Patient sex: F
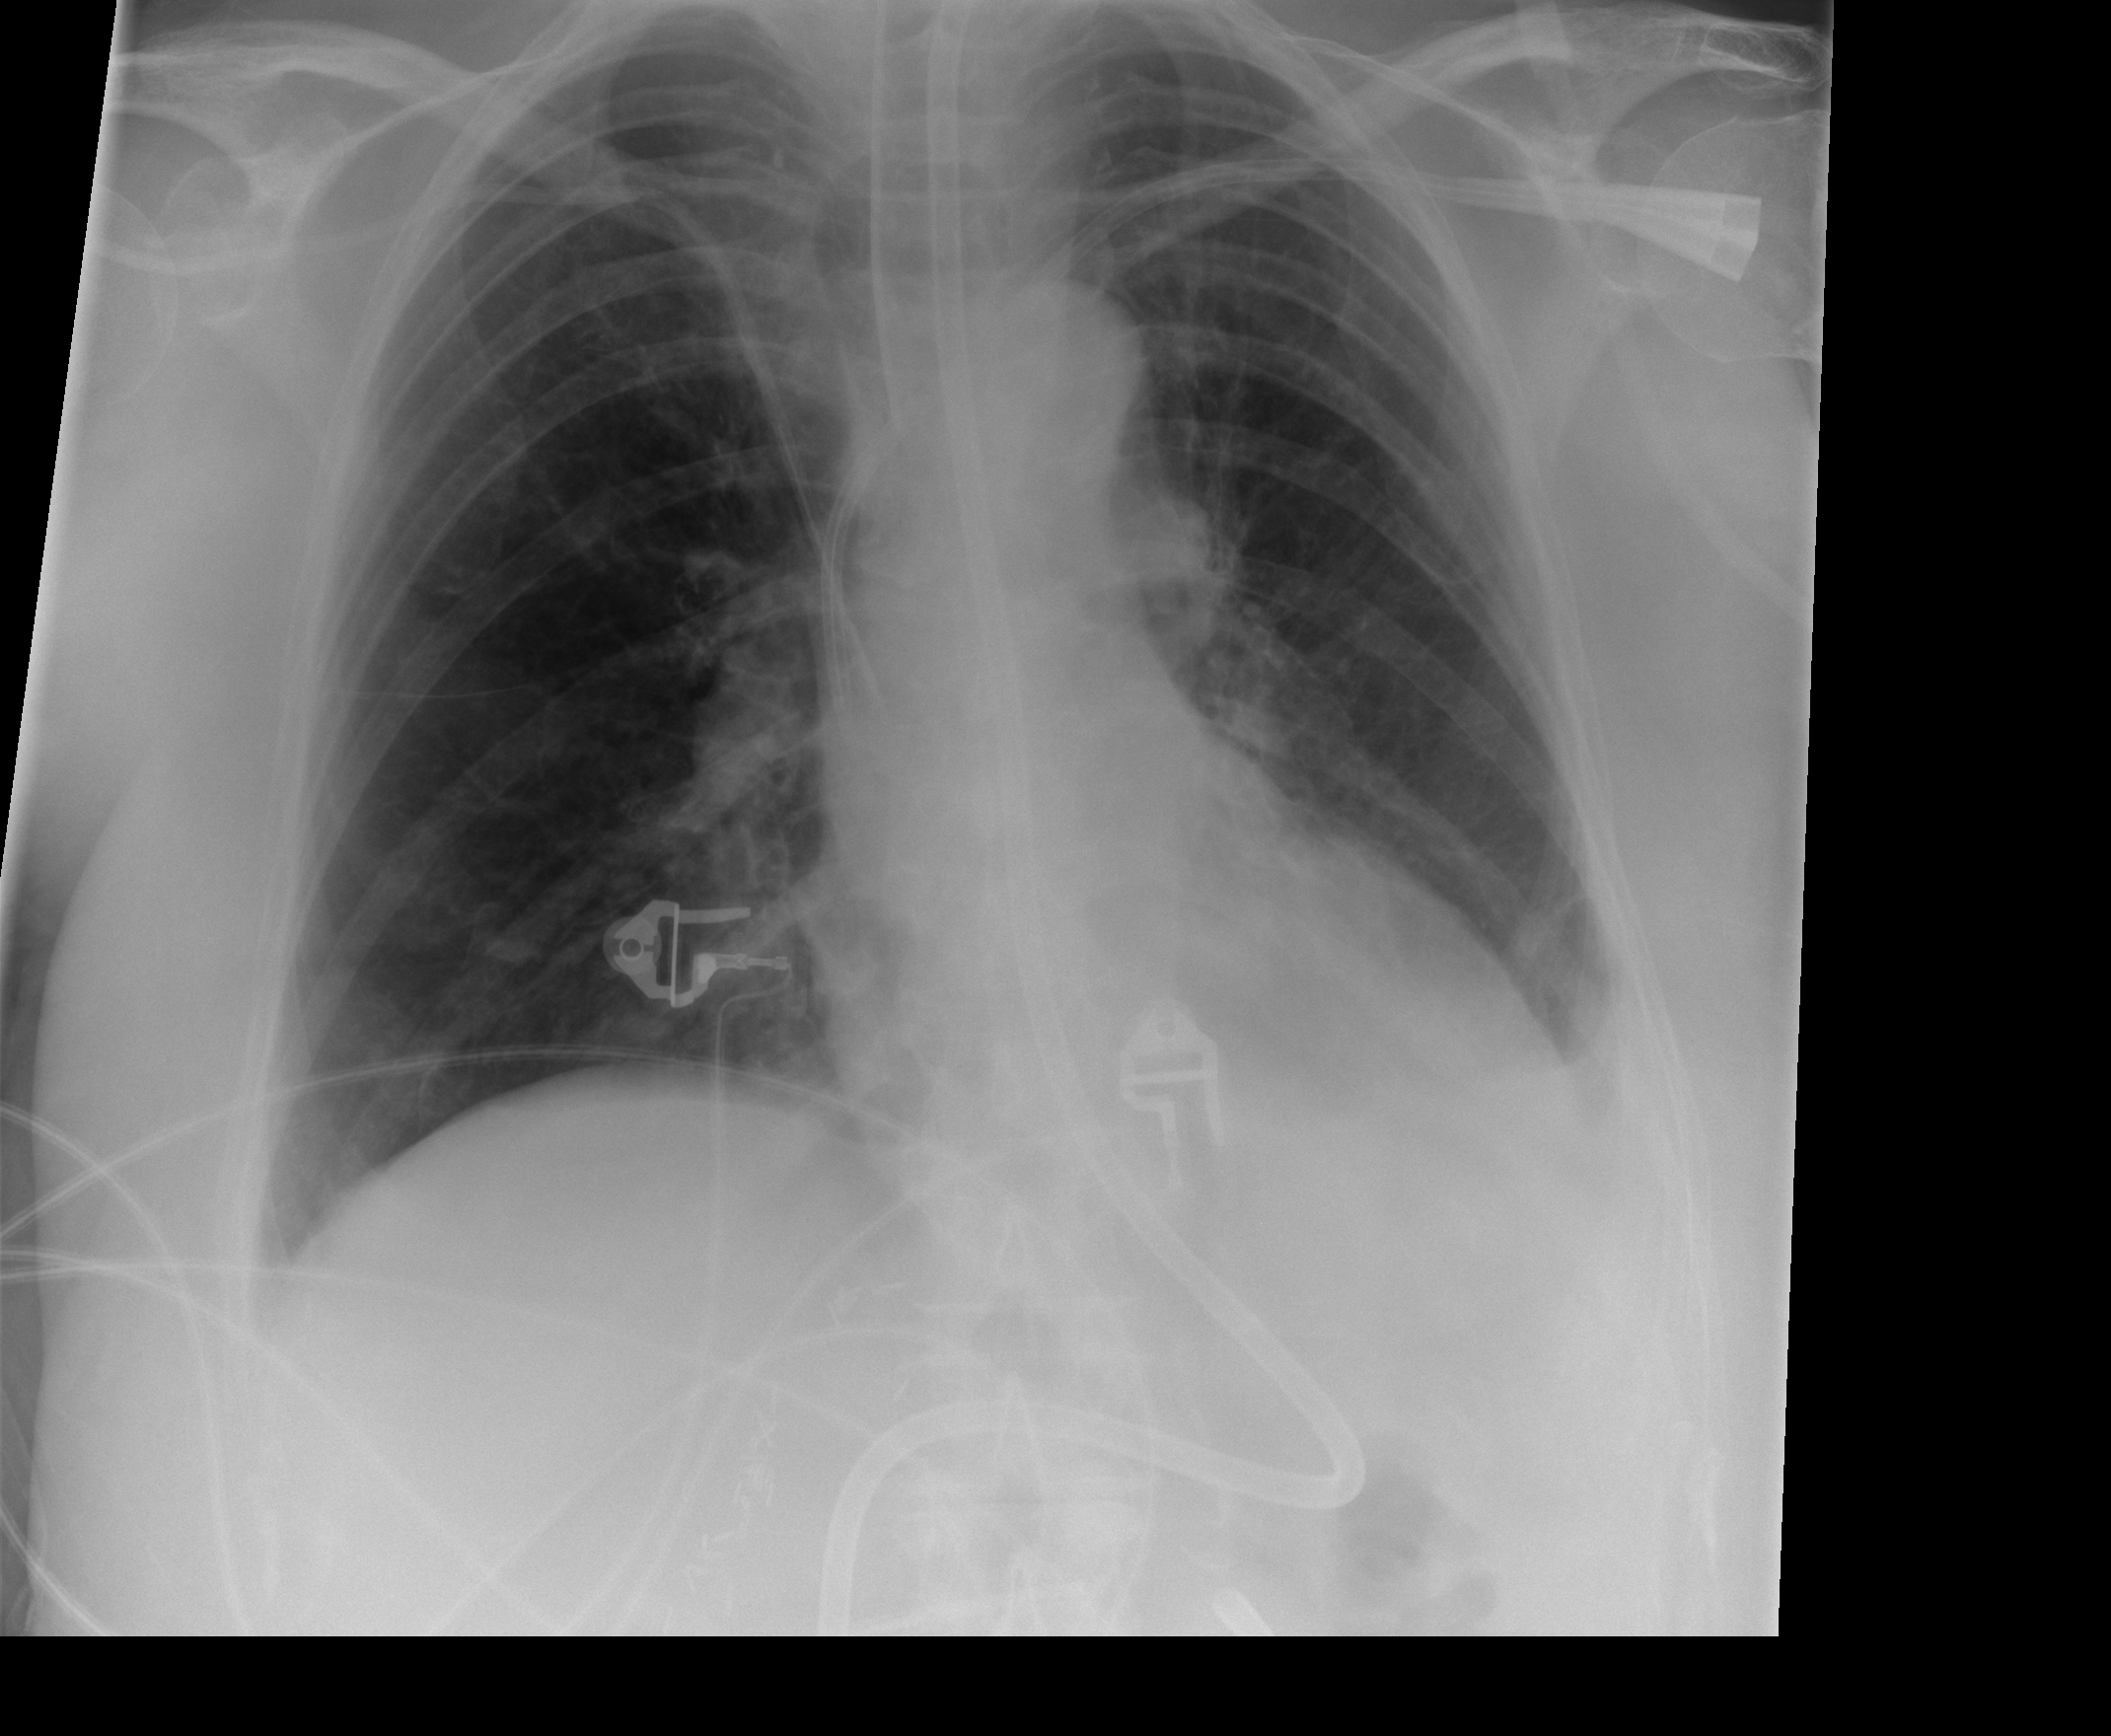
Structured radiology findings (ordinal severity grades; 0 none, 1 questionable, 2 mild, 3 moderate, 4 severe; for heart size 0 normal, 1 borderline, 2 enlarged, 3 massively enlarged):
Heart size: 0
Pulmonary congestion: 0
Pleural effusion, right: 0
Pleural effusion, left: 2
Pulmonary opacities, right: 1
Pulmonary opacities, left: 0
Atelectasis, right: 0
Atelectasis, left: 2